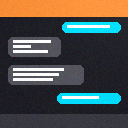
Screen state: on